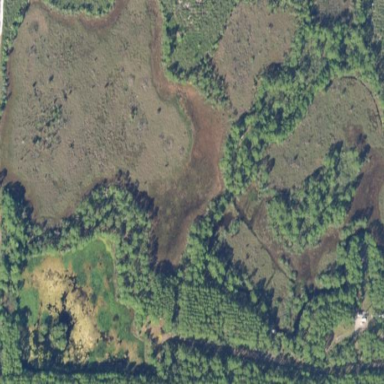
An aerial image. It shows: Needle-leaved woodland.